Field crop: maize
Growth stage: 2
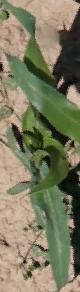
Species: maize